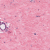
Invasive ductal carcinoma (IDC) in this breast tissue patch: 0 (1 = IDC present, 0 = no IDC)